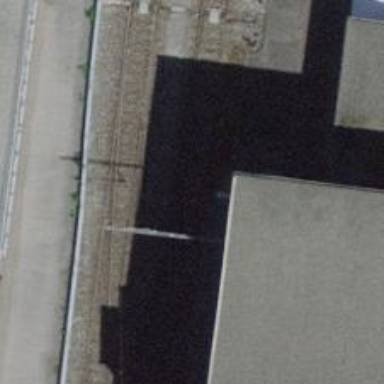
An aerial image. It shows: Railway switch.